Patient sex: M
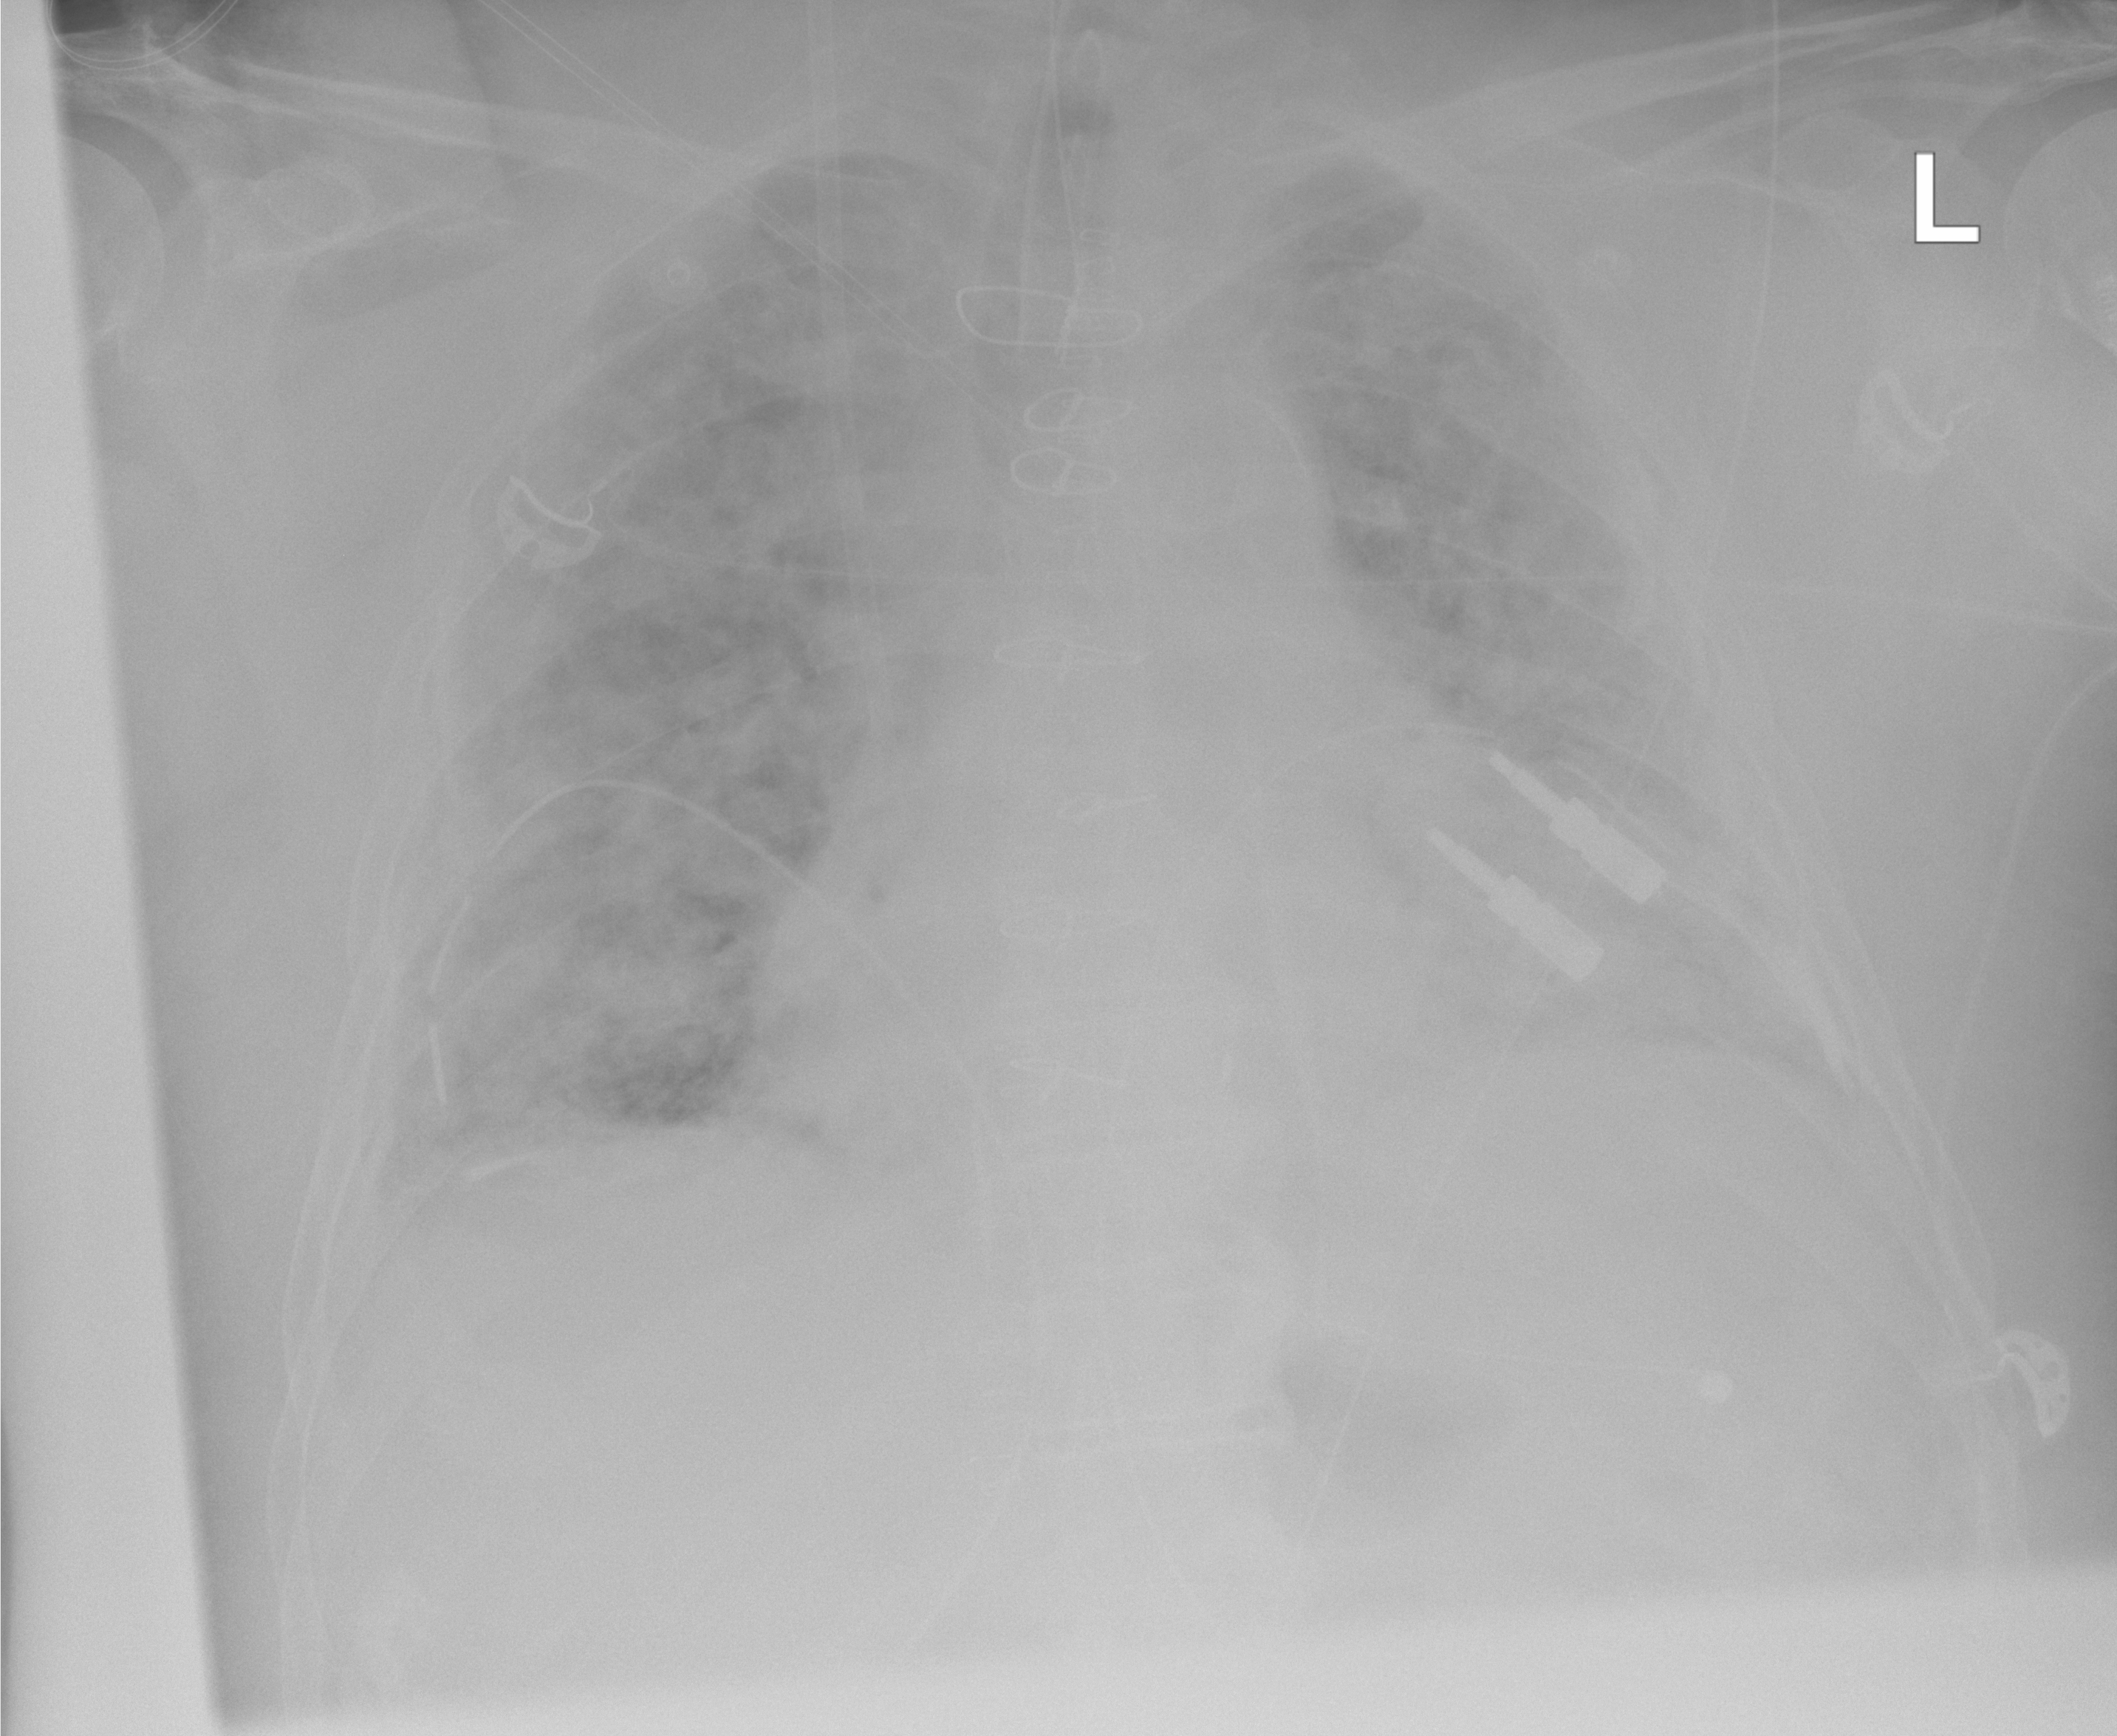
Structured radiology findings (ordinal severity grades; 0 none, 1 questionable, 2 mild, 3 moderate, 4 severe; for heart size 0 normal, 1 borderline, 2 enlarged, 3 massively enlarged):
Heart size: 2
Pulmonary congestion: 2
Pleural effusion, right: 2
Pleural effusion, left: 2
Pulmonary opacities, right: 3
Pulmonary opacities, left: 3
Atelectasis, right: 2
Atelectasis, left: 2